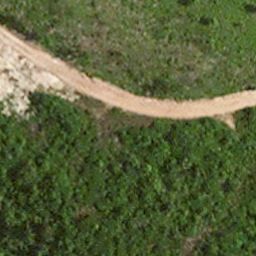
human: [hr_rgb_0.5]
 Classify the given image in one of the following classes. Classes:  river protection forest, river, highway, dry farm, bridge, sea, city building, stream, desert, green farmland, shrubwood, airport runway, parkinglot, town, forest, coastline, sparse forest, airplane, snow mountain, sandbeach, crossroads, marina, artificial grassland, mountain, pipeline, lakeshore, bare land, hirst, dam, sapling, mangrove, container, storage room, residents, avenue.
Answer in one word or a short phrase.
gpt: avenue